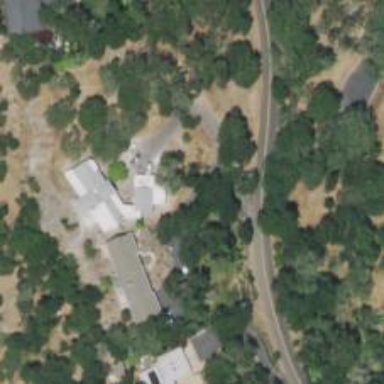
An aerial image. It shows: Driveway.